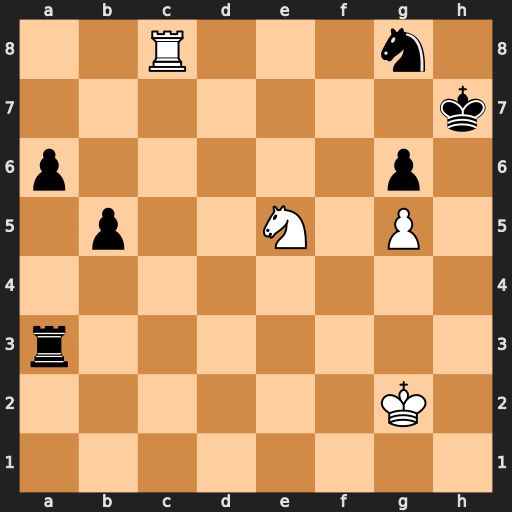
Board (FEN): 2R3n1/7k/p5p1/1p2N1P1/8/r7/6K1/8
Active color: w
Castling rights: -
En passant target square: -
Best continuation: Rc7+ Ne7 Rxe7+